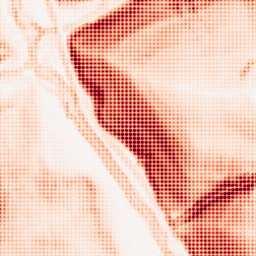
Category: morphological
Decomposition family: morphological_gradient
Decomposition parameters: size: 7
shape: square
Upsampling method: sinc_blackman
Upsampling parameters: scale: 4
kernel_size: 4
Upsampling scale: 4